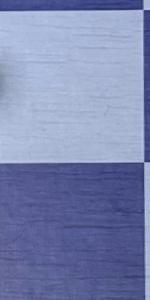
Label: Empty